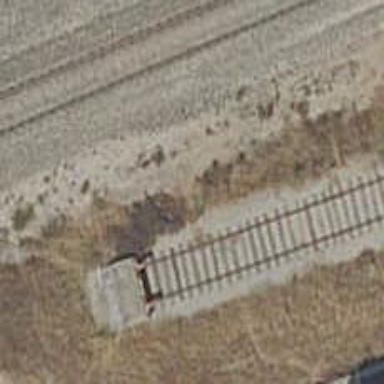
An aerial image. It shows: Railway buffer stop.